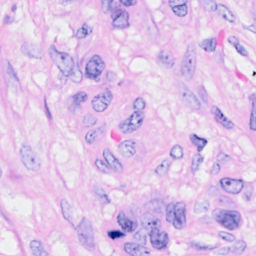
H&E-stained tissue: Breast